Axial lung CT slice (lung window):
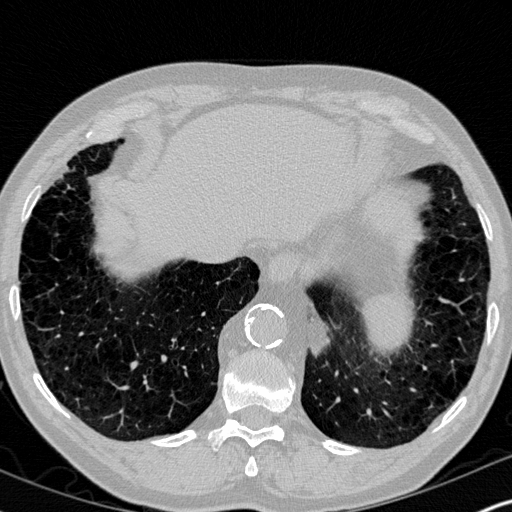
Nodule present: no